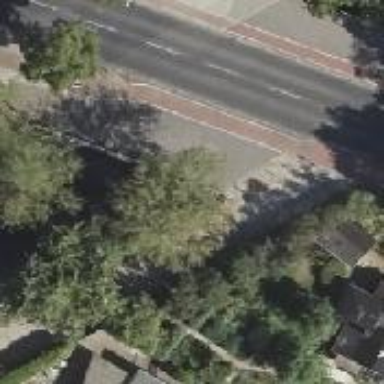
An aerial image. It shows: Service road without sidewalk.